Interaction volume radius: 5 \u00c5
Interaction volume height: 10 \u00c5
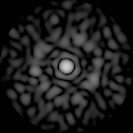
Disorder parameter: 0.8999